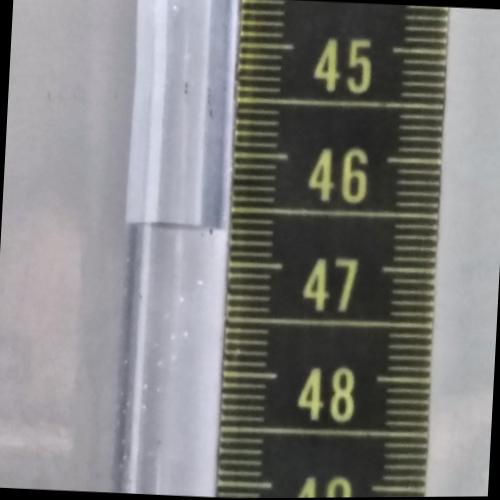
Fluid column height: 46.7 cm